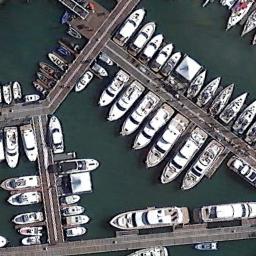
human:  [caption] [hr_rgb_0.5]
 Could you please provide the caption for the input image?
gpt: Many ships are in the harbor .

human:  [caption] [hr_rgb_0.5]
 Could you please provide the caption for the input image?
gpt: Many yachts are neatly arranged on the sea side of the harbor .

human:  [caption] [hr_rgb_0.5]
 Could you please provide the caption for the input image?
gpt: Some branches of the harbor have fewer stops .

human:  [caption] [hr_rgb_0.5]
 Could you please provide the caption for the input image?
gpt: The harbor has lots of neatly docked boats of different sizes and the color of the waters is green .

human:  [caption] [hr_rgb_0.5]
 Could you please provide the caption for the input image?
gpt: There are many ships docked neatly at the harbor .